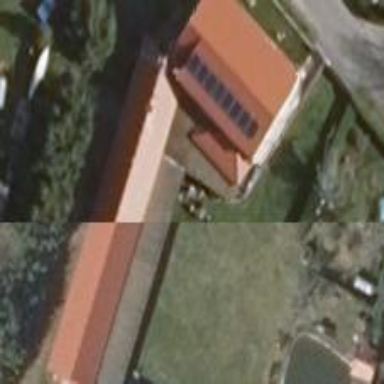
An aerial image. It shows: Detached building with gabled roof.